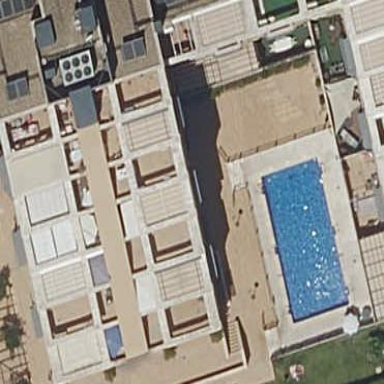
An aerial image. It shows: Building consisting of apartments.